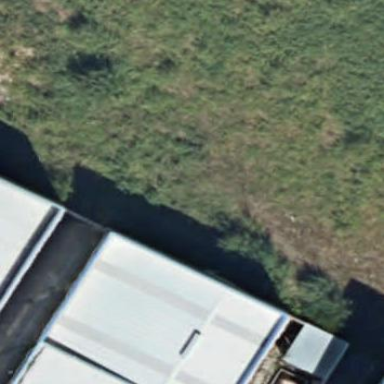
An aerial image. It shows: Warehouse building.